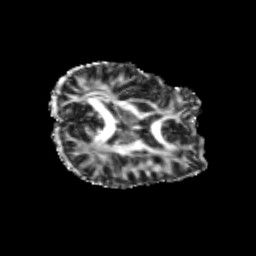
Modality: FA
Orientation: axial
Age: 26
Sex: female
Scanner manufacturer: siemens
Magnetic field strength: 3 T
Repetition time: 3.5 s
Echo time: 0.104 s